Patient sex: M
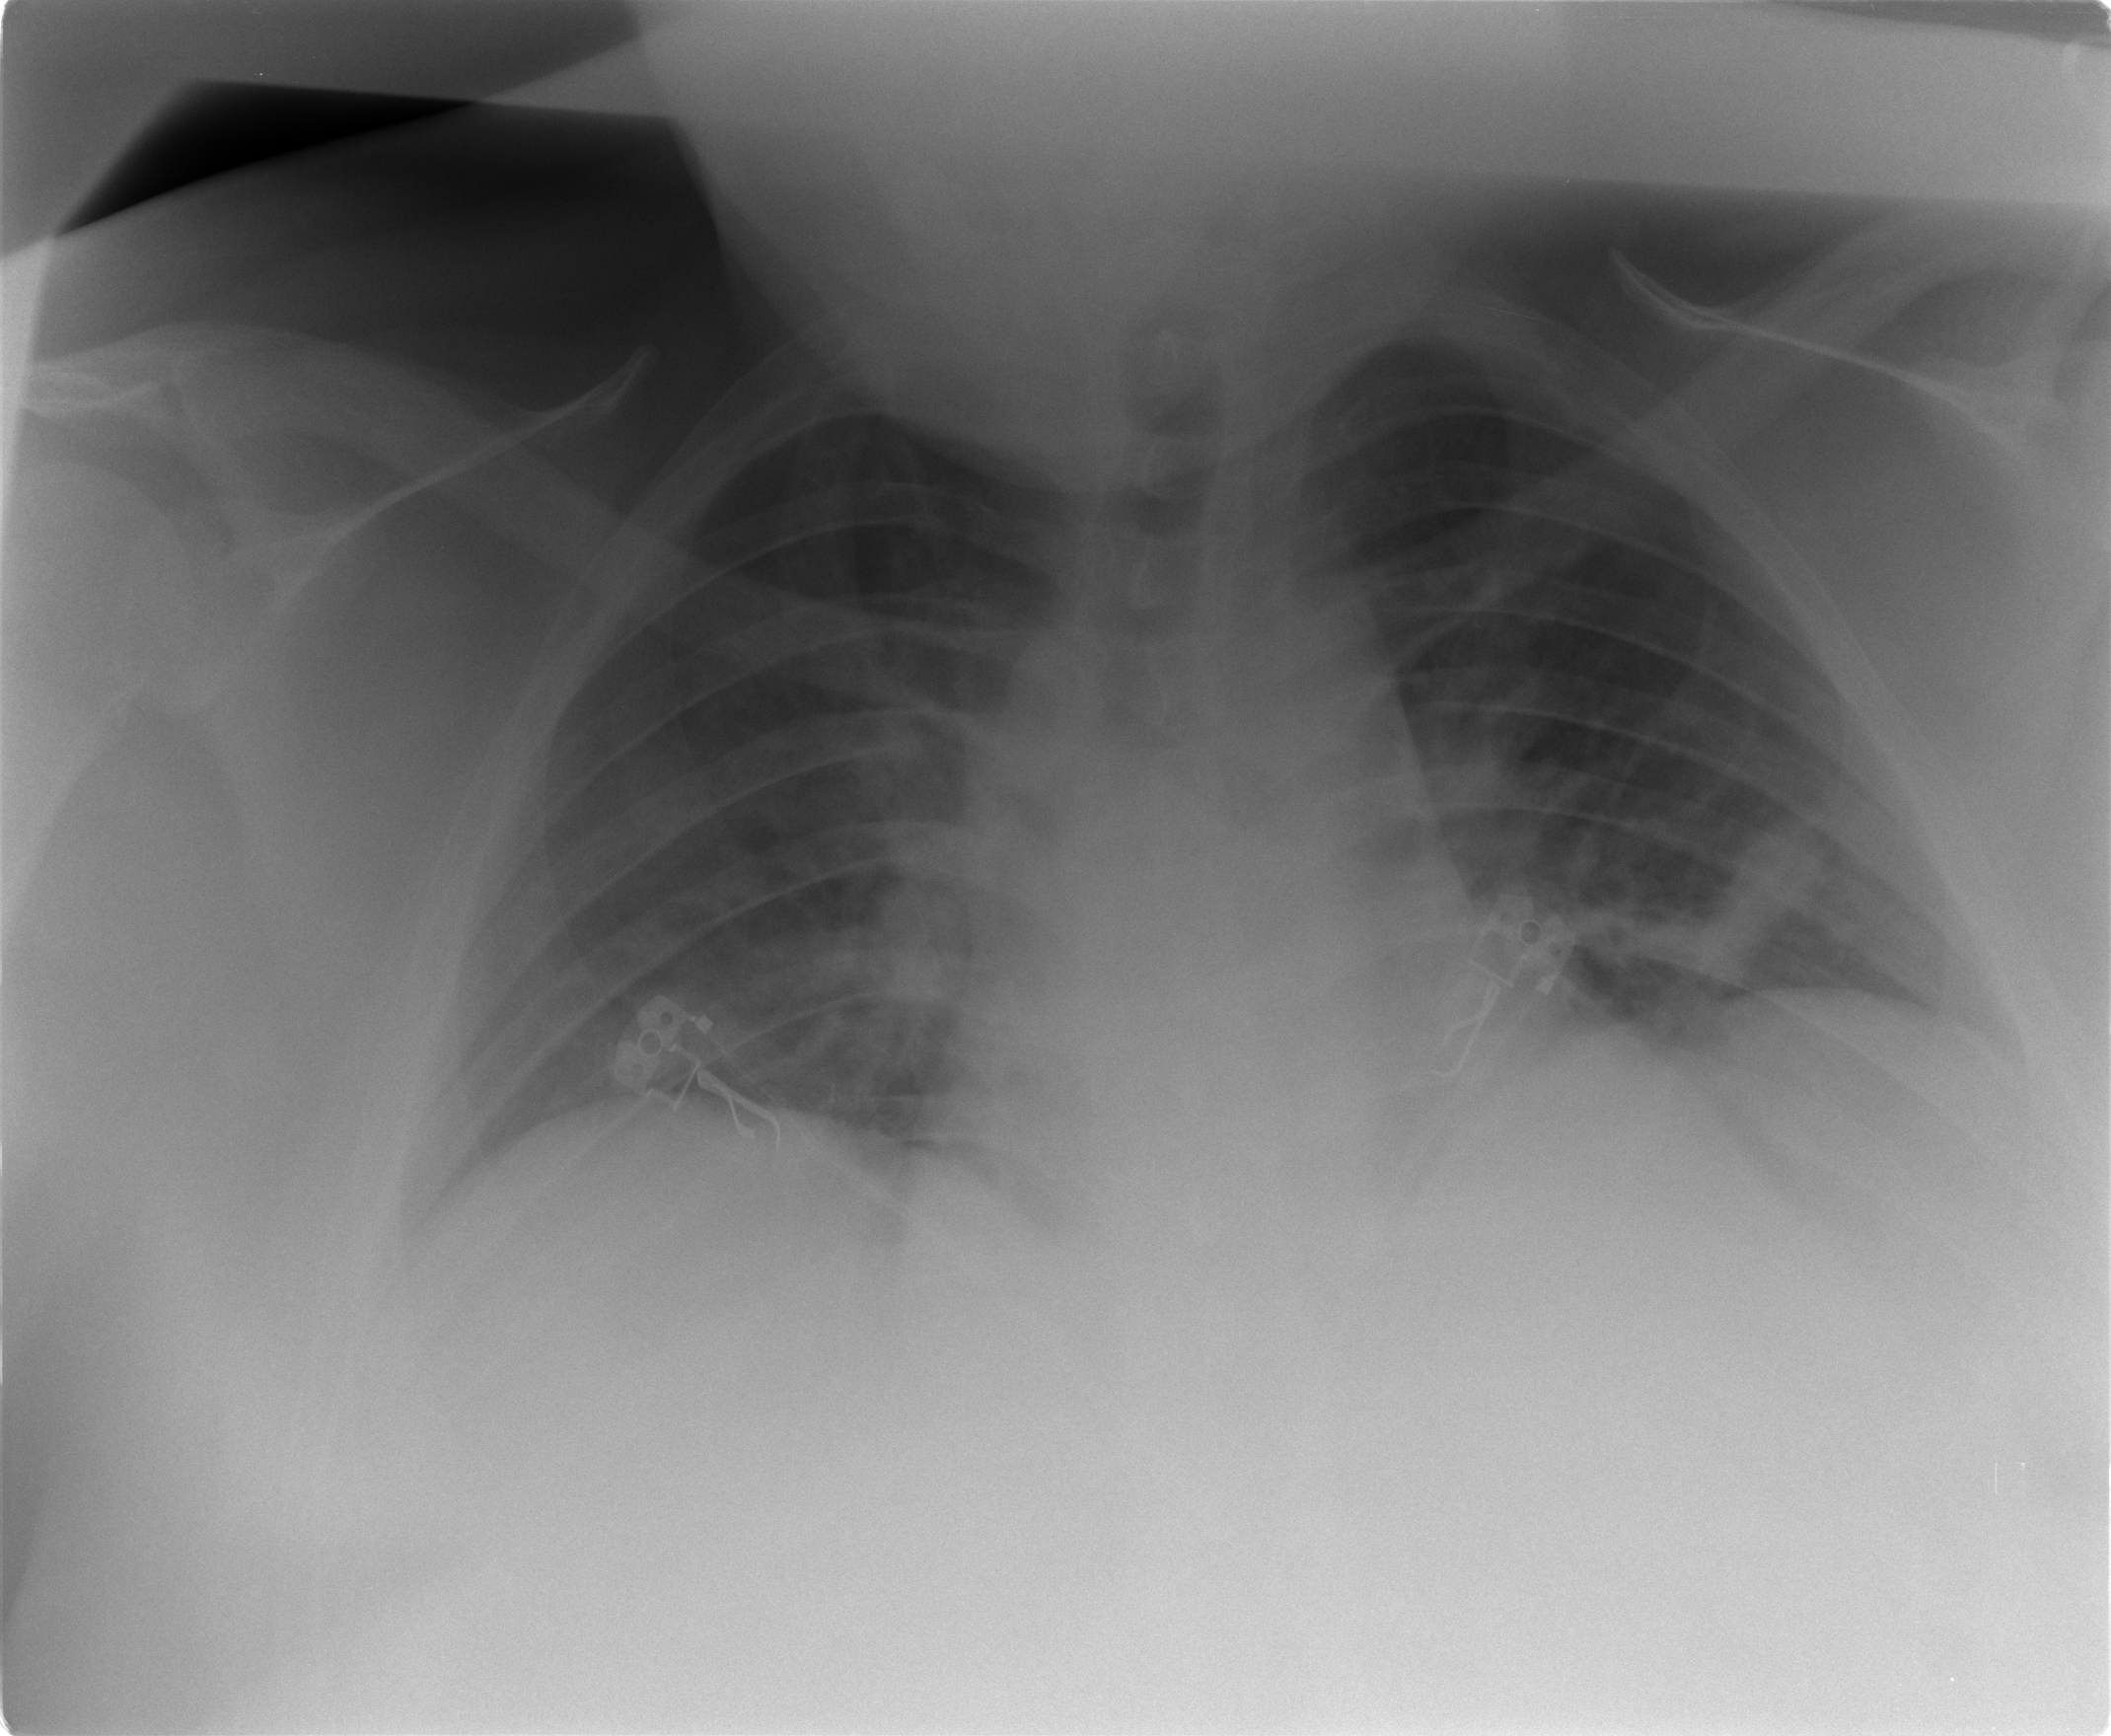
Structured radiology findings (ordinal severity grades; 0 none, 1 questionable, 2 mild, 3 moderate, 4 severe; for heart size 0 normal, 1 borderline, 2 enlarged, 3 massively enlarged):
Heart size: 2
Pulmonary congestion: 2
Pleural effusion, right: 0
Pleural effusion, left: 0
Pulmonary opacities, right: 1
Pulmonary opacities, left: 0
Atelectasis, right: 0
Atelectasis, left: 2